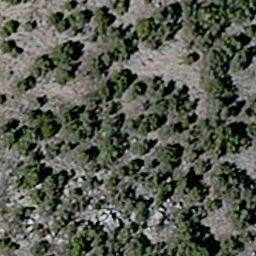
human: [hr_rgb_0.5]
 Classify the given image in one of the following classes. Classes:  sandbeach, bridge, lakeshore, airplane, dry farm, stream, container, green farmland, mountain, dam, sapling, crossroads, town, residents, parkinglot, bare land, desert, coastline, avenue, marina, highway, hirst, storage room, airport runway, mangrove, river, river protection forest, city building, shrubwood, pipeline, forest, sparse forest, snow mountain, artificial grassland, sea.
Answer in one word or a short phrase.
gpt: sparse forest